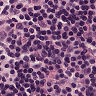
Metastatic tissue present: no